Aerial crown-view tile of a tropical tree (Barro Colorado Island, Panama), acquired 20250818:
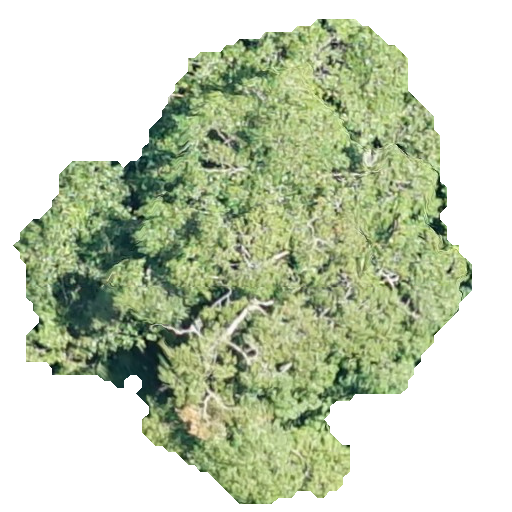
Species: Chrysophyllum cainito
GBIF accepted scientific name: Chrysophyllum cainito
Crown area: 201.037 m²